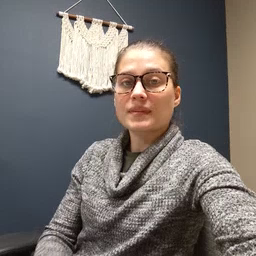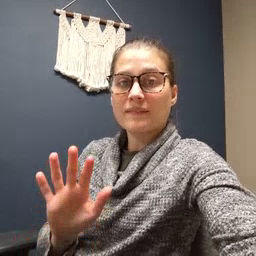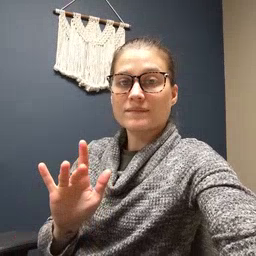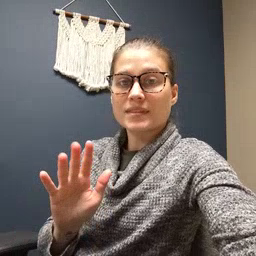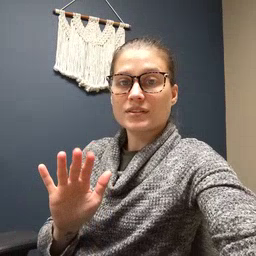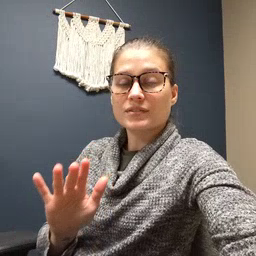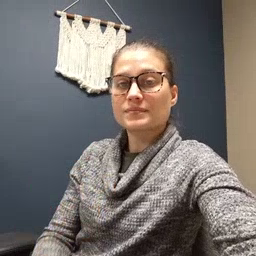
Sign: finger